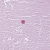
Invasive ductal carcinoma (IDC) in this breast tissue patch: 0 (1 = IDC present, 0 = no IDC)